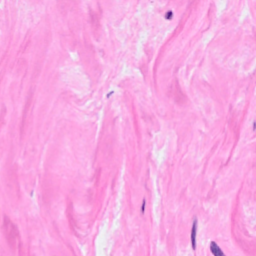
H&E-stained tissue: Breast